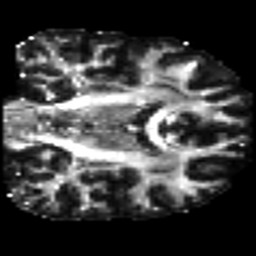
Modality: FA
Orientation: coronal
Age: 26
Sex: male
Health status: ill
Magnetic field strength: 3 T
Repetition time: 9 s
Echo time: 0.093 s